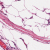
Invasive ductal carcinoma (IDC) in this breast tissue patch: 0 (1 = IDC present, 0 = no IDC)